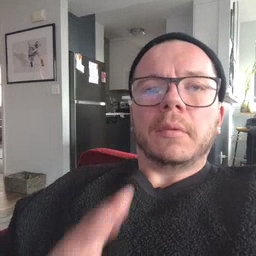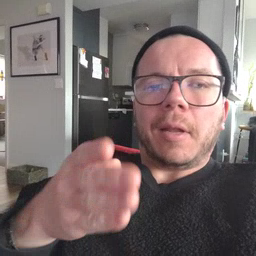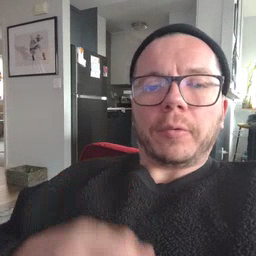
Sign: after